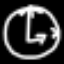
Label: clock